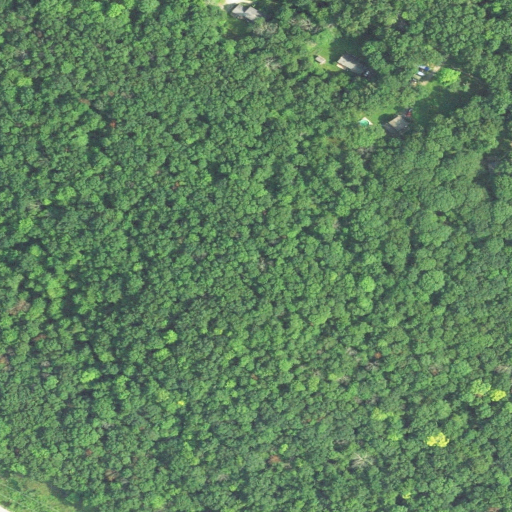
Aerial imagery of mountain in Connecticut named Bald Hill containing deciduous forest, open development, and pasture